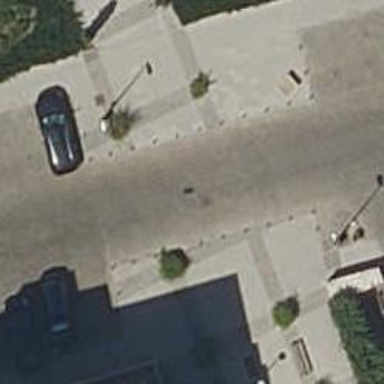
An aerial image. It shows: Living street paved with paving stones.